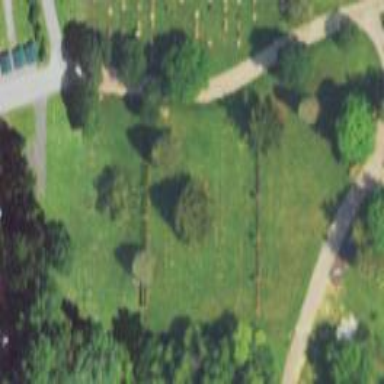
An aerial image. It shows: Cemetery.